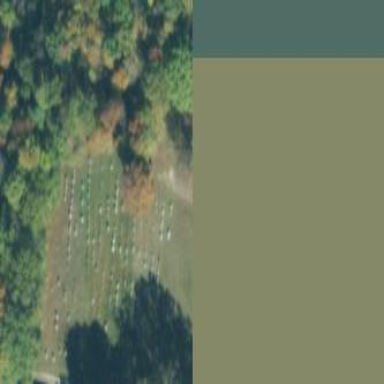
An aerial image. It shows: Cemetery.